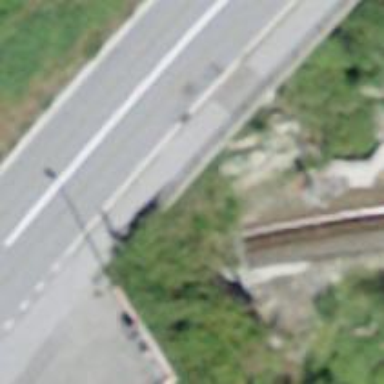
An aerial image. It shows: Narrow-gauge railway tunnel with electrified tracks using contact line.